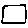
Label: square